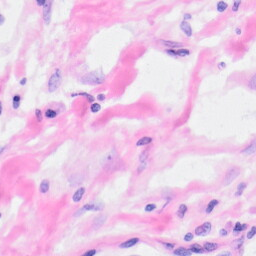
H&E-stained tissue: Kidney